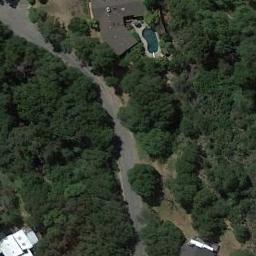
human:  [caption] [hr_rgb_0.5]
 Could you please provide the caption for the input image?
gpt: The forest has a lot of dense dark green trees, Some houses and a pool and a road goes through the forest .

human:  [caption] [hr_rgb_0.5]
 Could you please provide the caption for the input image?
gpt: The forest is next to some houses and a road .

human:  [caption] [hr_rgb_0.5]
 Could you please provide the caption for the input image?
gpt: A narrow and curved road passes through the dense forest between two buildings .

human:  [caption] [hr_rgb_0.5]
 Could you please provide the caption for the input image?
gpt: This is a dense forest .

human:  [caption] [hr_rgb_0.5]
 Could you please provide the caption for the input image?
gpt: A winding road passes through a green forest beside a white house .